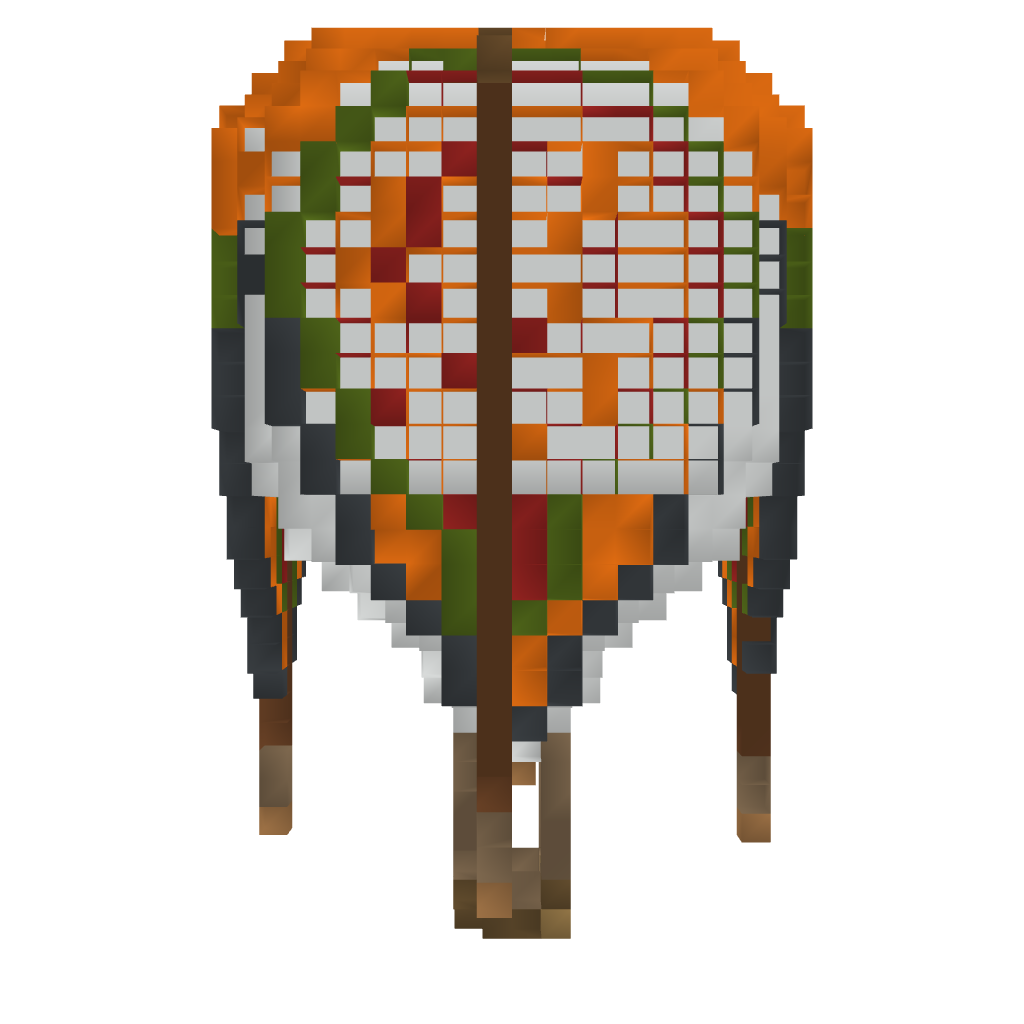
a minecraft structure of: Hot Air Balloon